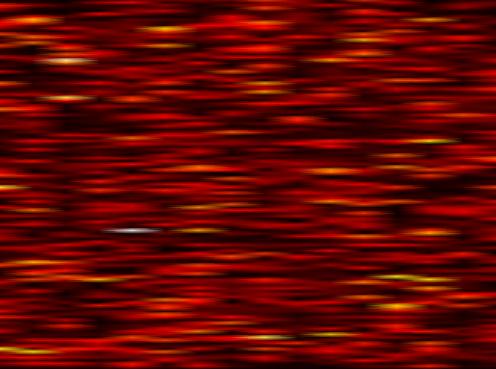
Label: FBMC